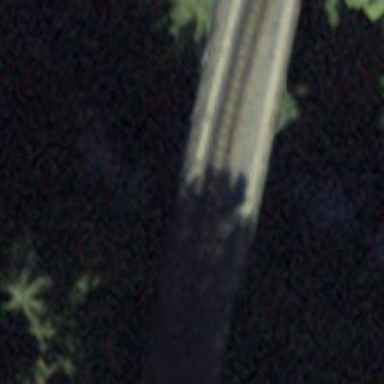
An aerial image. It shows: Narrow-gauge railway bridge with electrified contact line.